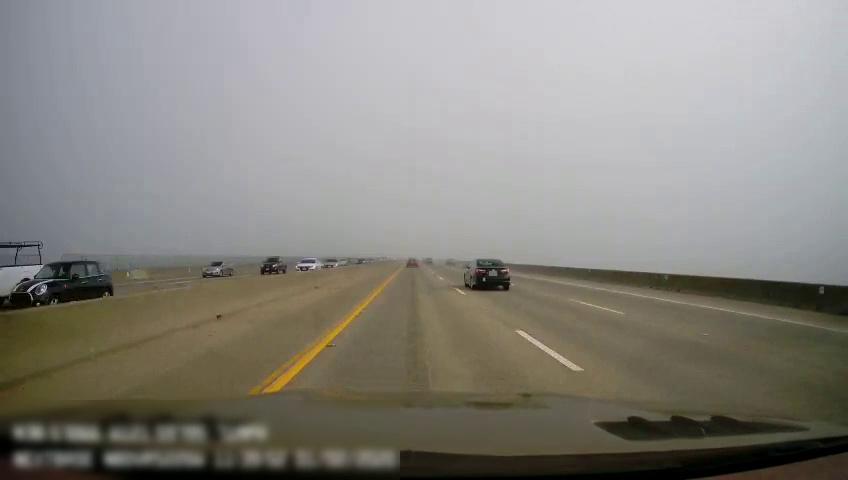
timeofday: Day
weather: Cloudy
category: Drivable Space
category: Drivable Space
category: Vehicles | Car
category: Vehicles | Truck
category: Vehicles | Car
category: Vehicles | SUV
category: Vehicles | Car
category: Vehicles | Car
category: Vehicles | Car
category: Vehicles | Car
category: Vehicles | Car
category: Vehicles | Car
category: Vehicles | Car
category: Vehicles | Car
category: Lanes | Current Lane
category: Lanes | Current Lane
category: Lanes | Alternate Lane
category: Lanes | Alternate Lane
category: Lanes | Alternate Lane
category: Lanes | Opposite Lane
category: Lanes | Opposite Lane